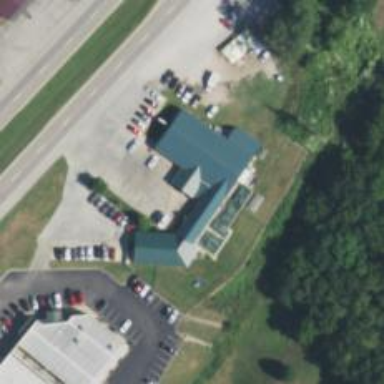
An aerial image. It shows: Veterinary facility.